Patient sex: M
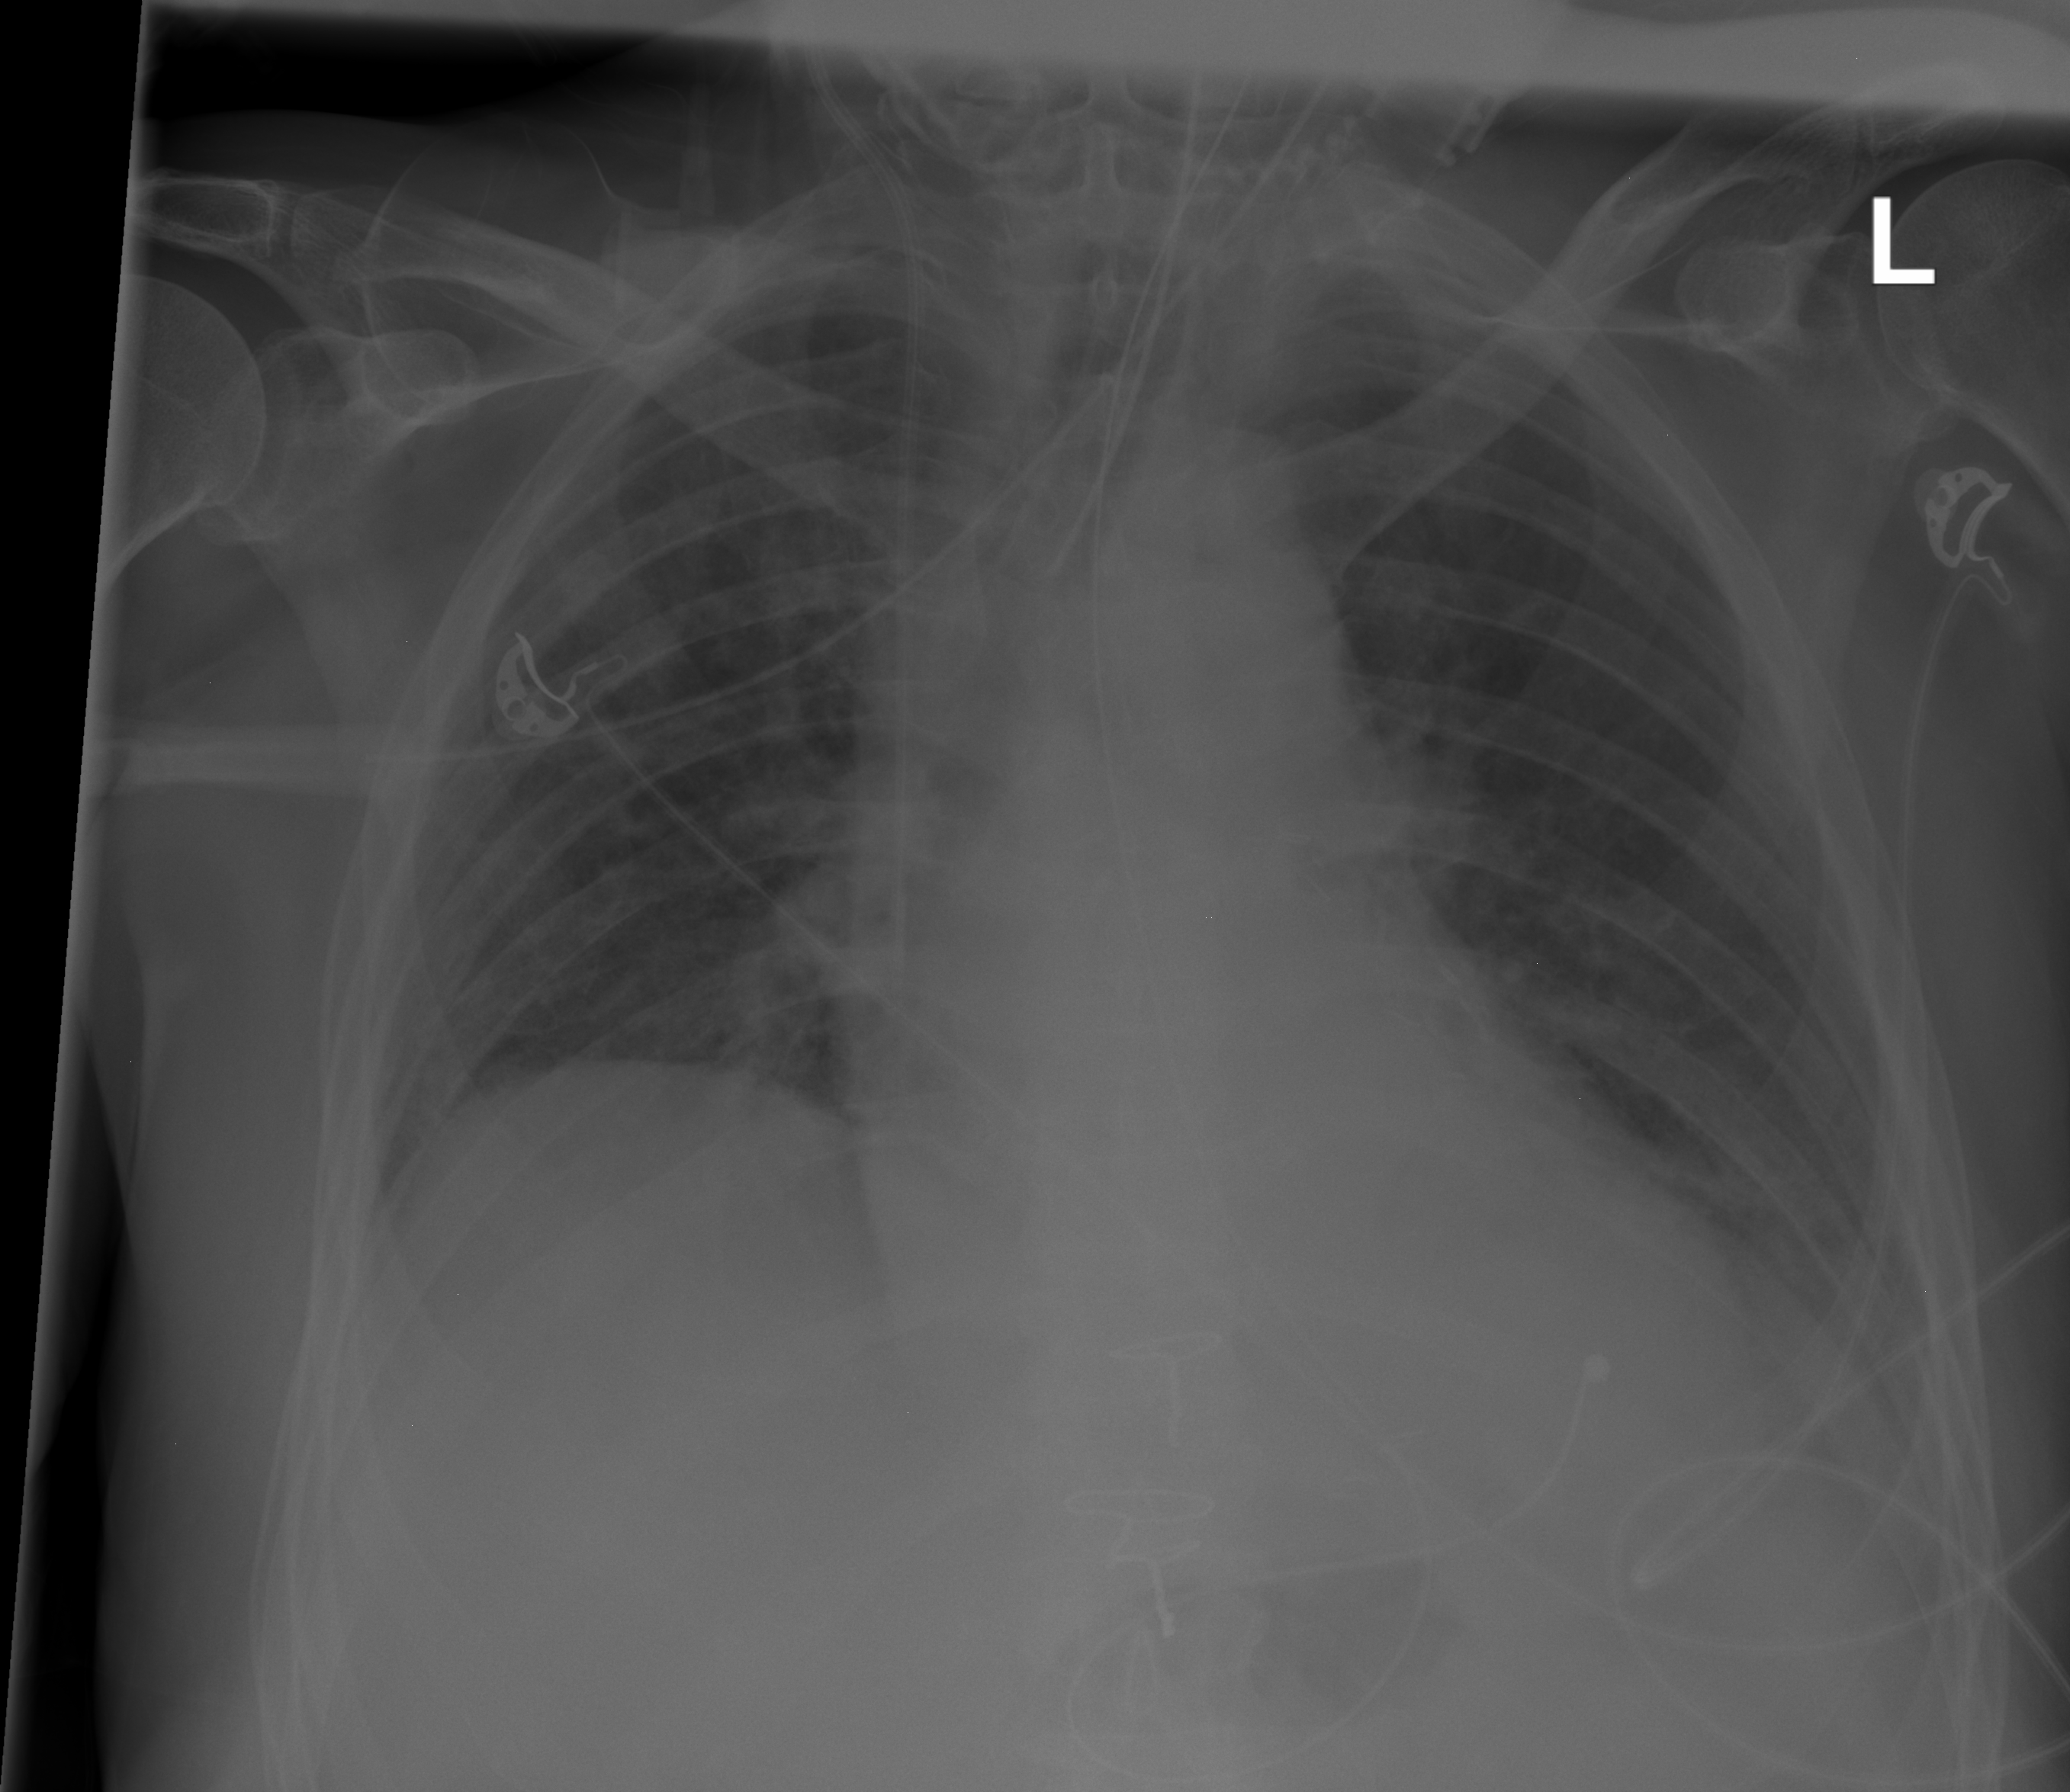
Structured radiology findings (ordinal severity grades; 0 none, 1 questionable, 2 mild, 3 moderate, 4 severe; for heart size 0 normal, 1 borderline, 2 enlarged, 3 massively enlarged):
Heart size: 1
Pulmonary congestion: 0
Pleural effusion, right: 0
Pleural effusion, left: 2
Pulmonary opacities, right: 0
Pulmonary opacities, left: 0
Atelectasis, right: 0
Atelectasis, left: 0